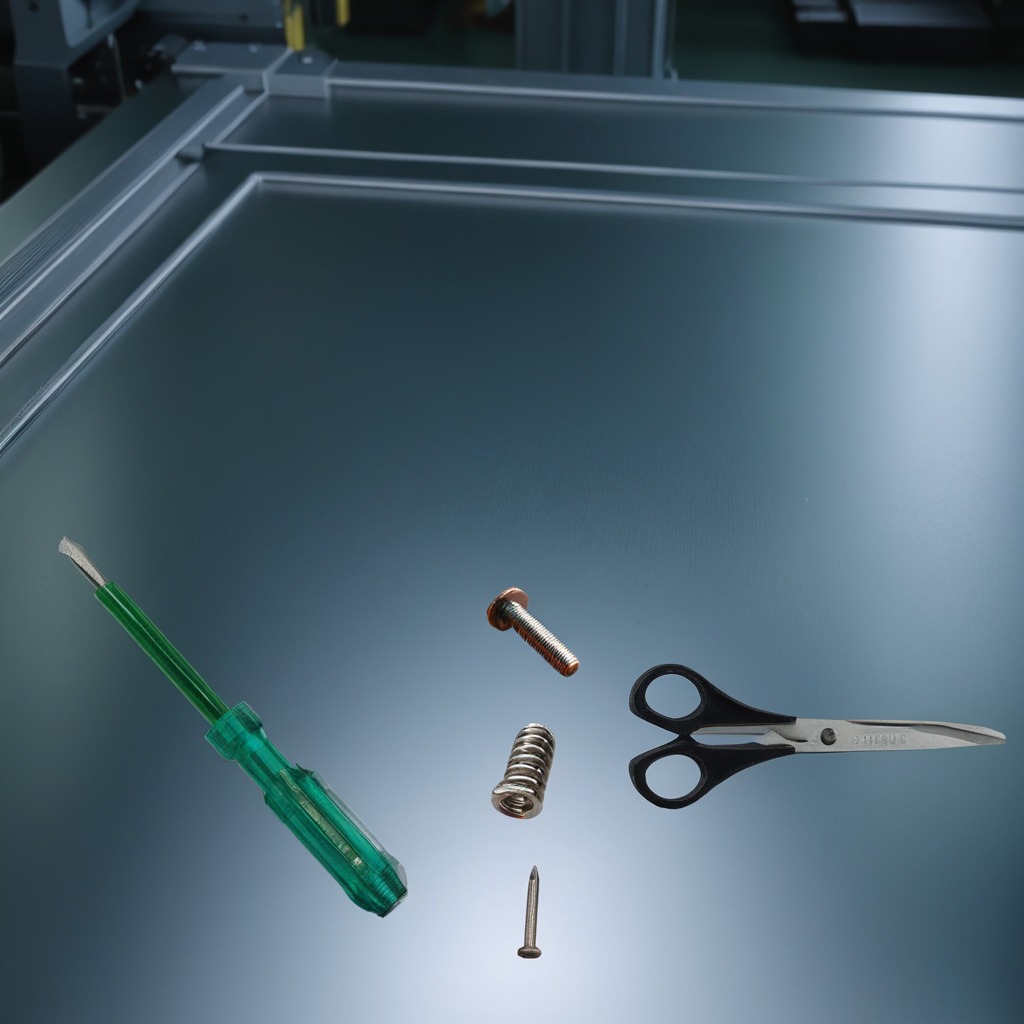
A metal machine screw, an iron nail, a coiled metal spring, a screwdriver, and a pair of scissors are lying on the metal table.